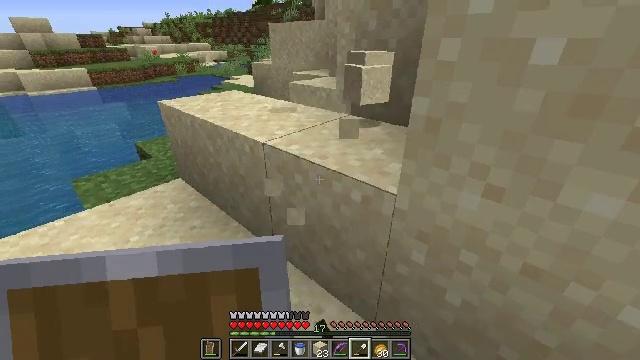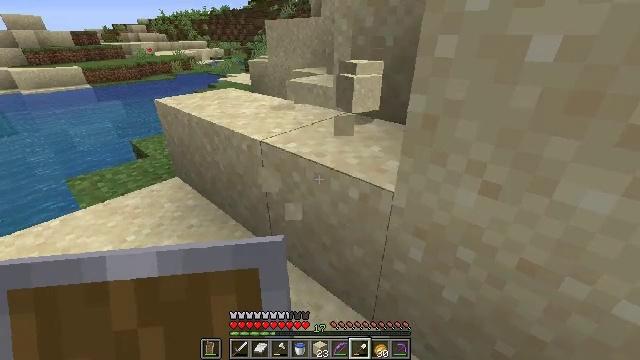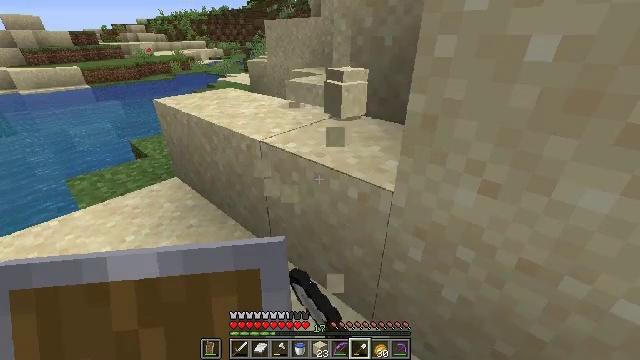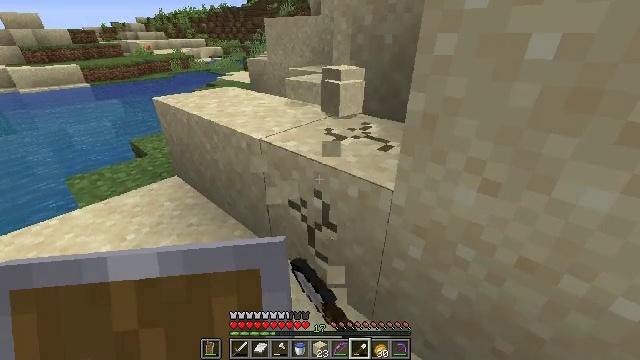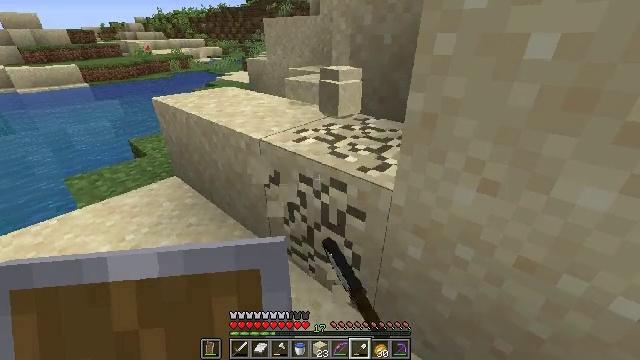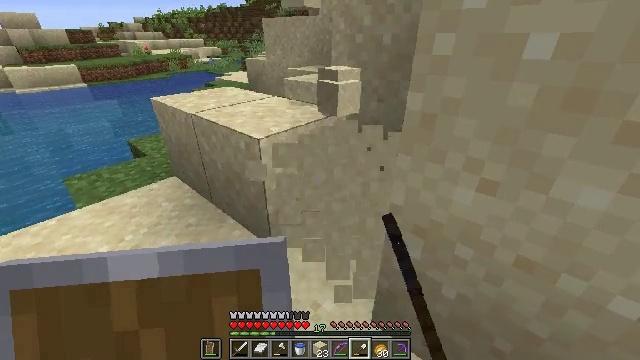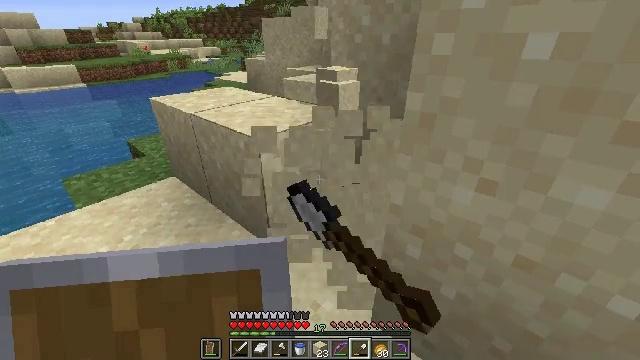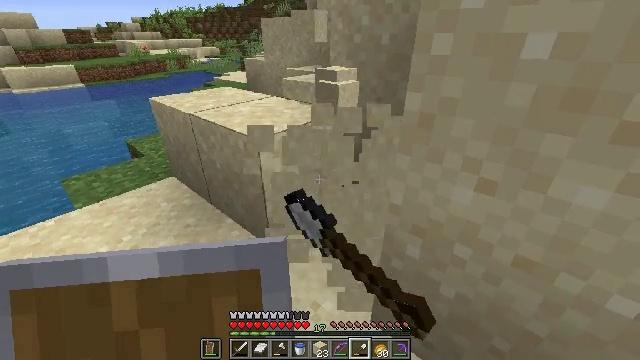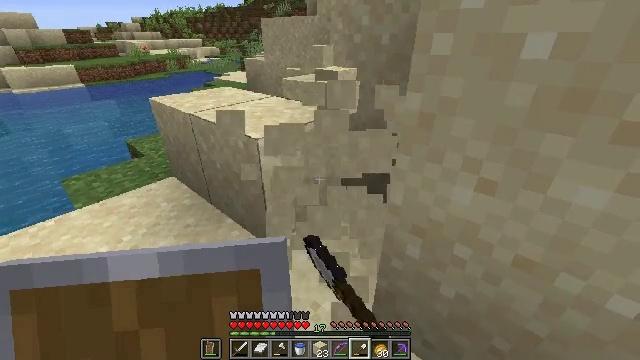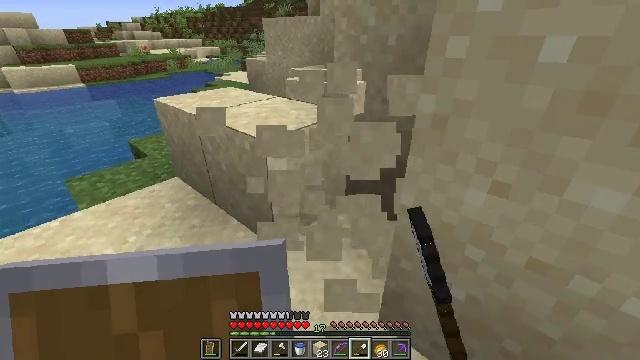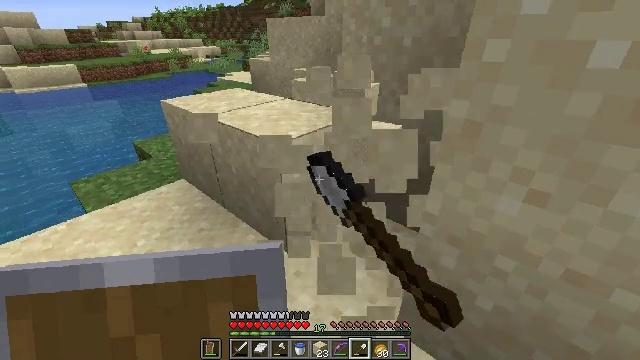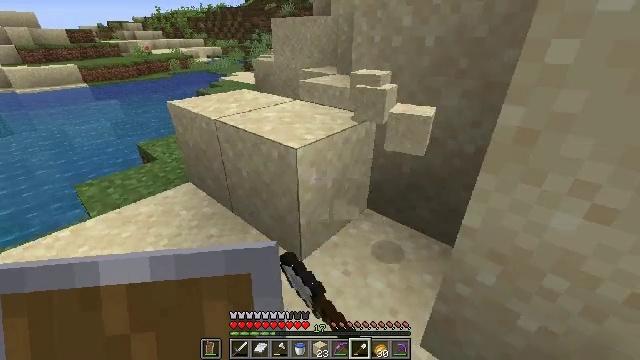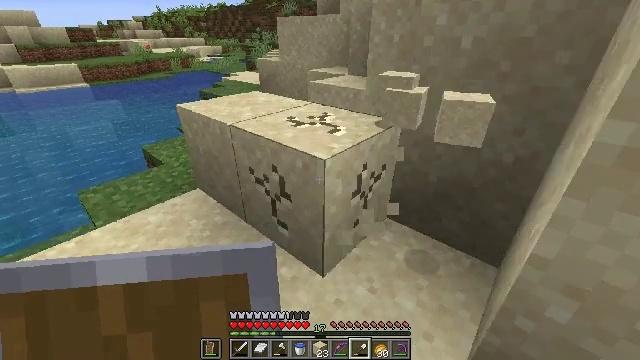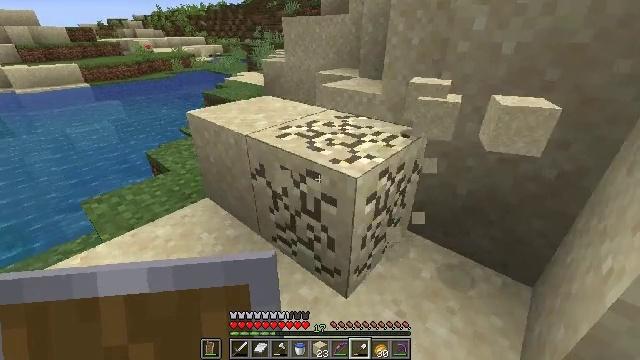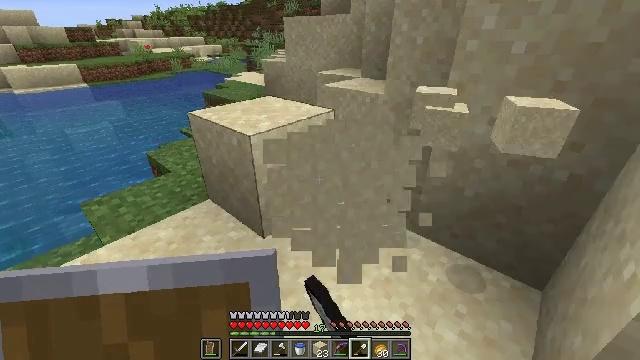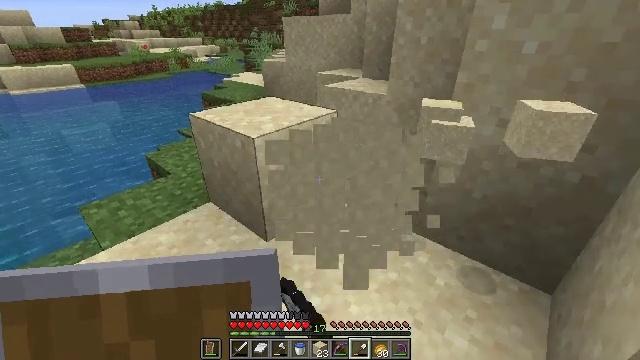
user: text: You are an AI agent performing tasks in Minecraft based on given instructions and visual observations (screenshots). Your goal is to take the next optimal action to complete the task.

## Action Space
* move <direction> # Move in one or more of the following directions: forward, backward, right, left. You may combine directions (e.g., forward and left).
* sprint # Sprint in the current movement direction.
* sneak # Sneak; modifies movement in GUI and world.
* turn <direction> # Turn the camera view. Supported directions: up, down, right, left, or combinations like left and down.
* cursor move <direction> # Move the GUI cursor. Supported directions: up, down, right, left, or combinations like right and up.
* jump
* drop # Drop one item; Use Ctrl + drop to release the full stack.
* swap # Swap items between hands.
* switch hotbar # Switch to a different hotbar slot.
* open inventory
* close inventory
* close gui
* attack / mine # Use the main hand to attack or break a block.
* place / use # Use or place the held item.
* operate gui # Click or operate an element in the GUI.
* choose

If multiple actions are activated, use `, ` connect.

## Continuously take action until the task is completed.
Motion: motion action
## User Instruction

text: Break the sand block.
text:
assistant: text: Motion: attack / mine
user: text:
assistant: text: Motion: attack / mine
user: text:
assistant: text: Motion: attack / mine
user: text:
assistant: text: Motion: attack / mine
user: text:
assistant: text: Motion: attack / mine
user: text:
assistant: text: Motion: attack / mine
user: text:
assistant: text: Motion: attack / mine
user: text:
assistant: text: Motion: attack / mine
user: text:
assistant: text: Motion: move left, attack / mine
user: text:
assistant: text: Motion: move forward and move left, attack / mine
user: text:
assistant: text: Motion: move forward and move left, attack / mine
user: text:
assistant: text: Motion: move forward and move left, attack / mine
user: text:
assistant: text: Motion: move forward and move left, attack / mine
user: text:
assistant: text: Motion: attack / mine
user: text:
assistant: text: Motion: attack / mine
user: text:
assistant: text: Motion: attack / mine
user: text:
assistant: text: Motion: attack / mine
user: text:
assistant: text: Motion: attack / mine
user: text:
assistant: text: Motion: attack / mine
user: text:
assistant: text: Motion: attack / mine
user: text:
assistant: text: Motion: move forward and move left, attack / mine
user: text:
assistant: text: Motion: move forward and move left, attack / mine
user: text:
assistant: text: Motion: move forward and move left, attack / mine
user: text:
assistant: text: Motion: move forward and move left, turn right, attack / mine
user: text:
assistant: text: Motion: move forward, turn right, attack / mine
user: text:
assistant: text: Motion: turn right and down, attack / mine
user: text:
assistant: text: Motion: turn right
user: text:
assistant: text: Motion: turn right
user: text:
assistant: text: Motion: turn right
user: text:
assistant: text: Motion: turn right and down